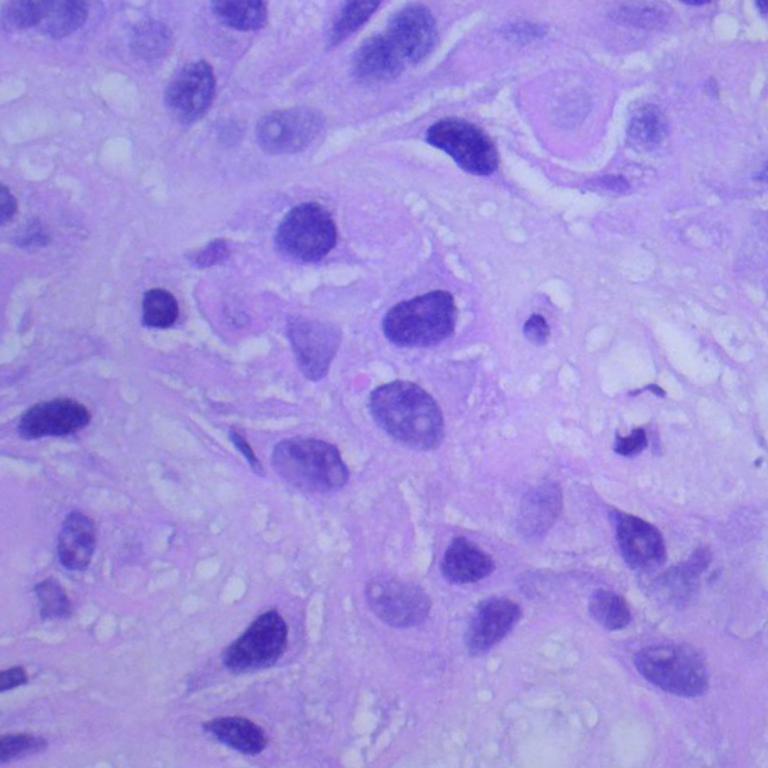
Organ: lung
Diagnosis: squamous carcinomas